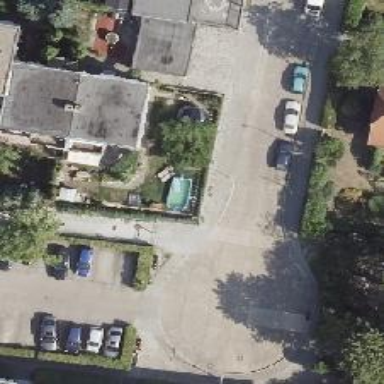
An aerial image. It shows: Residential road made of concrete plates.